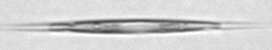
Label: Calciosolenia_brasiliensis